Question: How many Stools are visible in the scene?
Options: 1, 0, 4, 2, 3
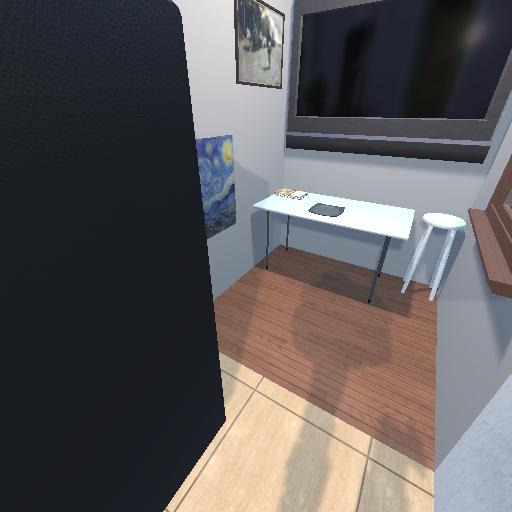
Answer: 1